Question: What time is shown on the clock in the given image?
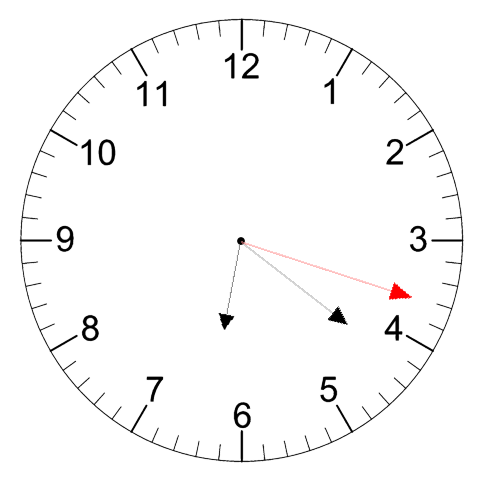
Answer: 06:21:18